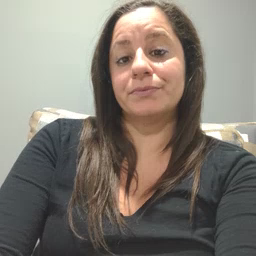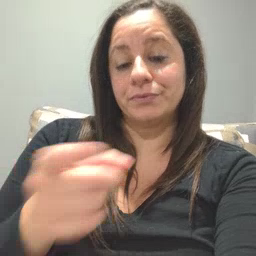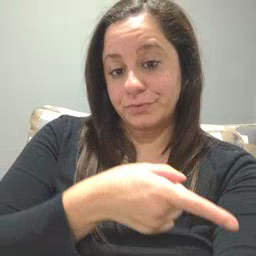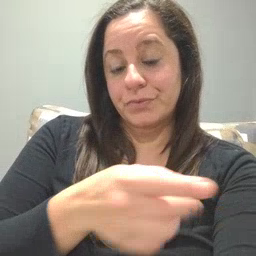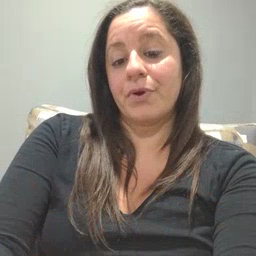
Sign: hesheit